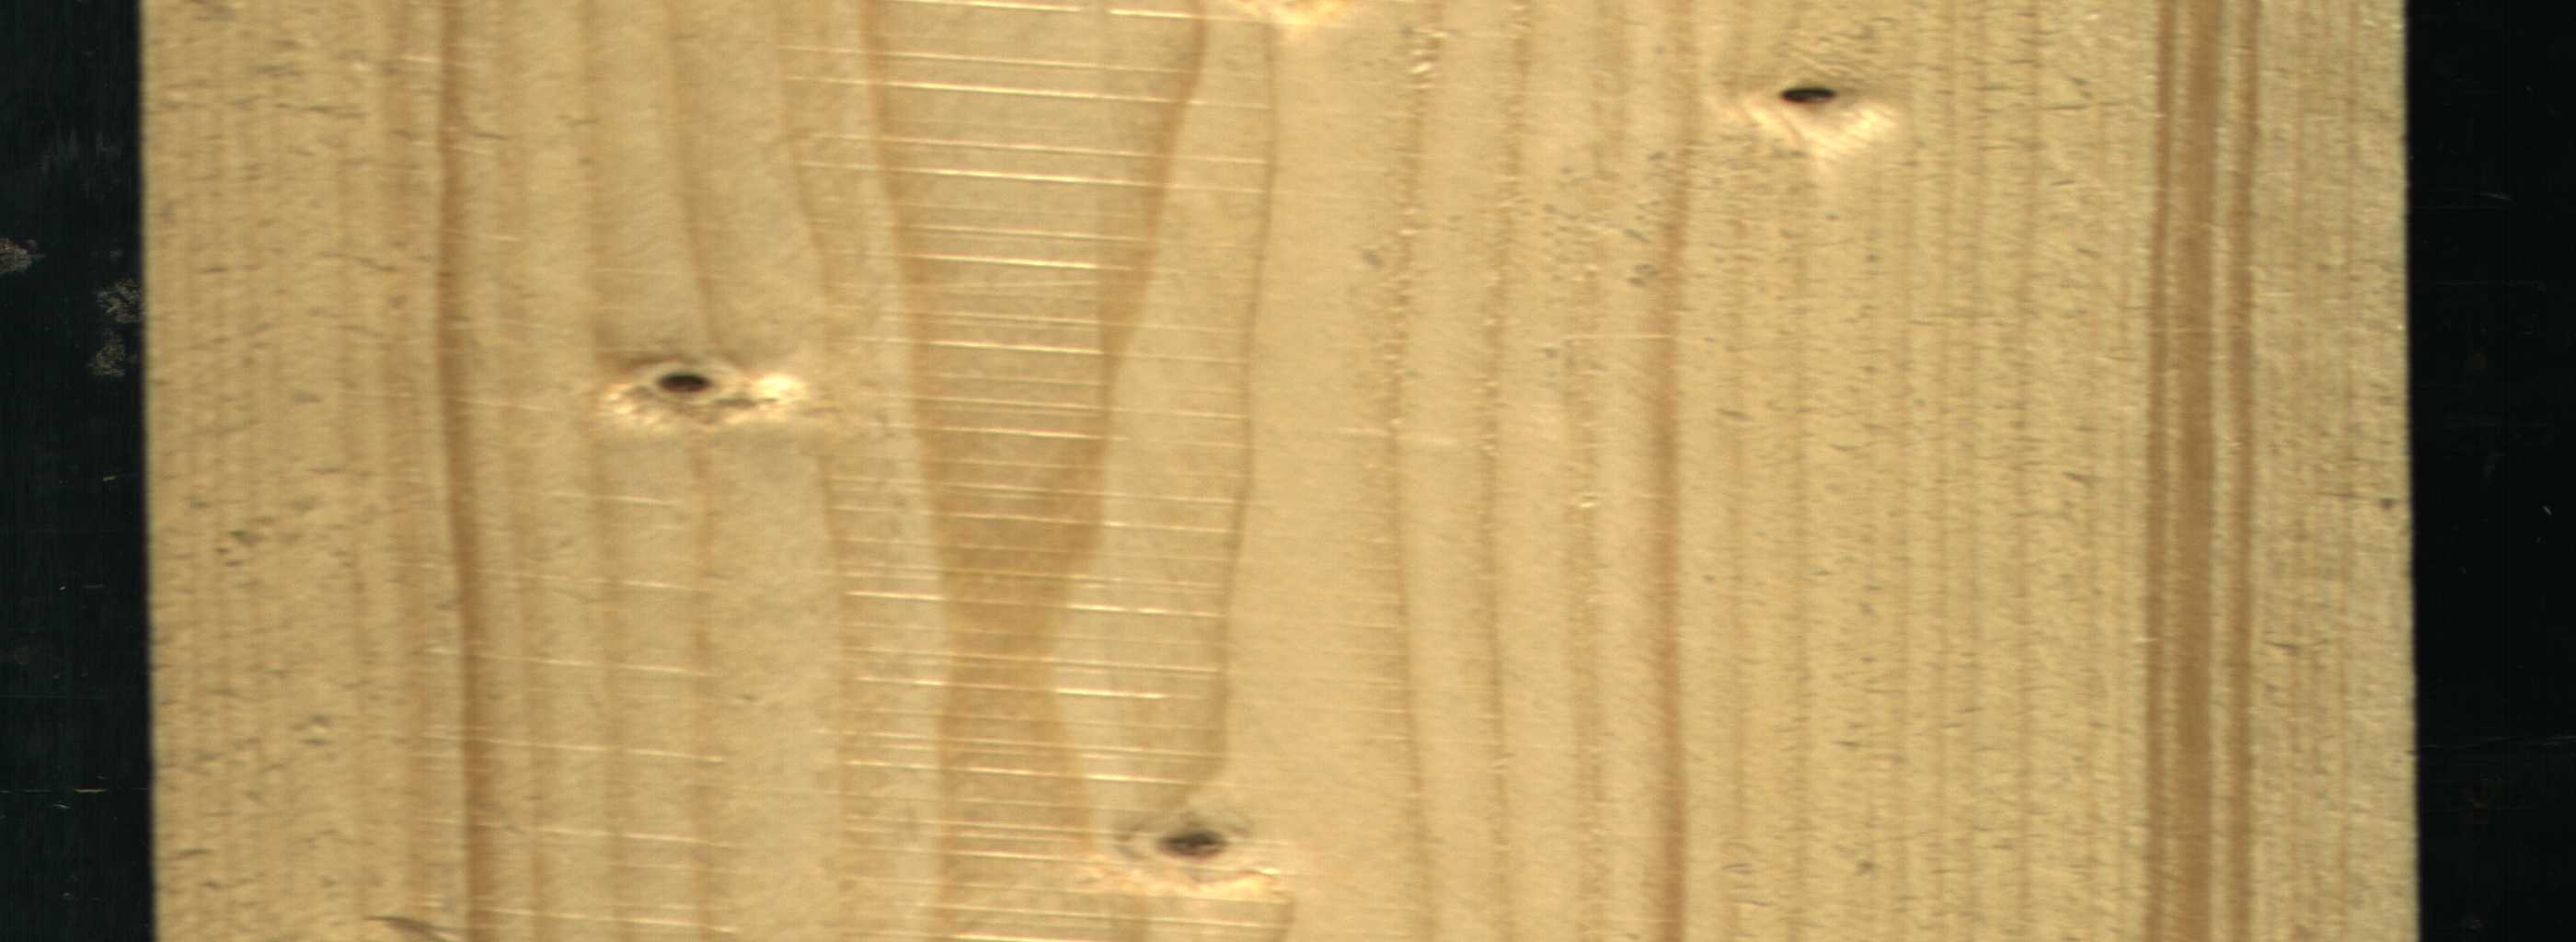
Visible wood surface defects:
Quartzity
Dead_Knot
Live_Knot
Live_Knot